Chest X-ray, PA view. Patient: 35 years old, sex F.
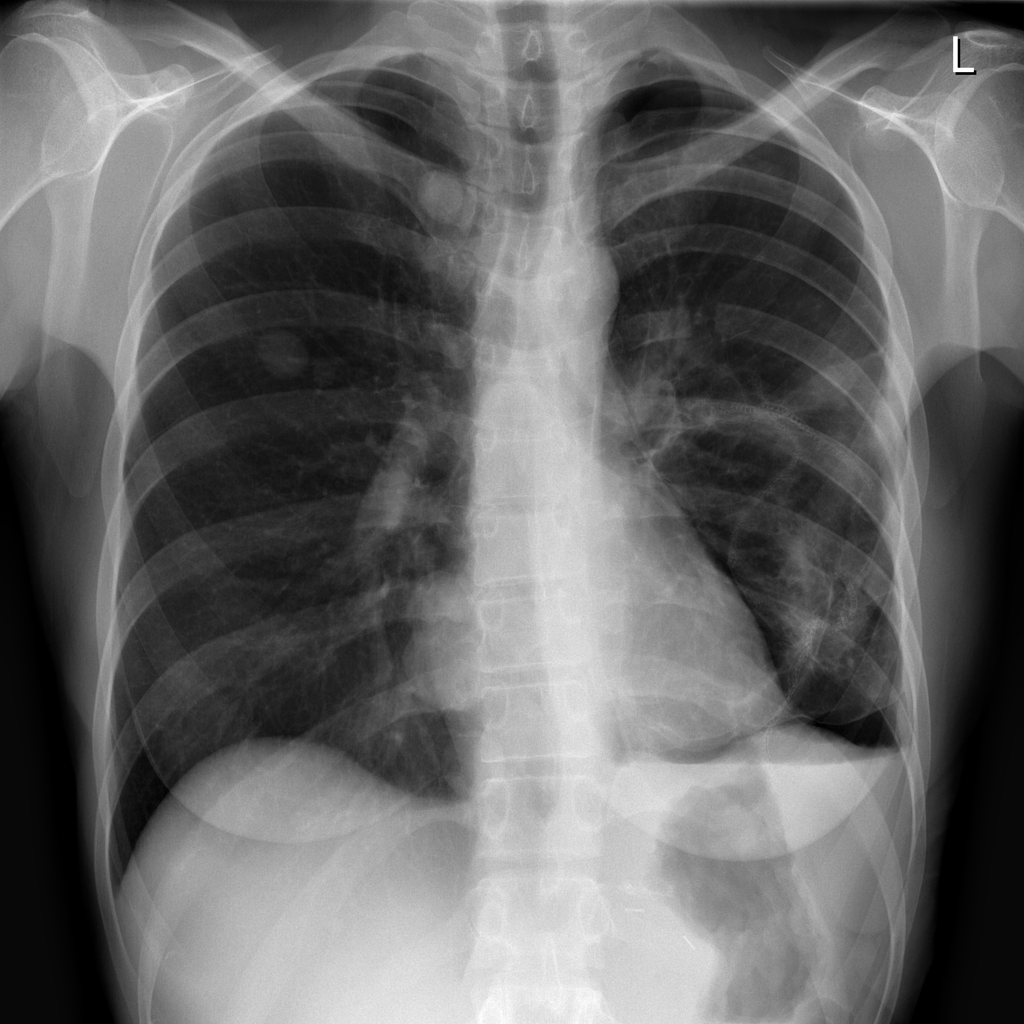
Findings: Mass, Pneumothorax